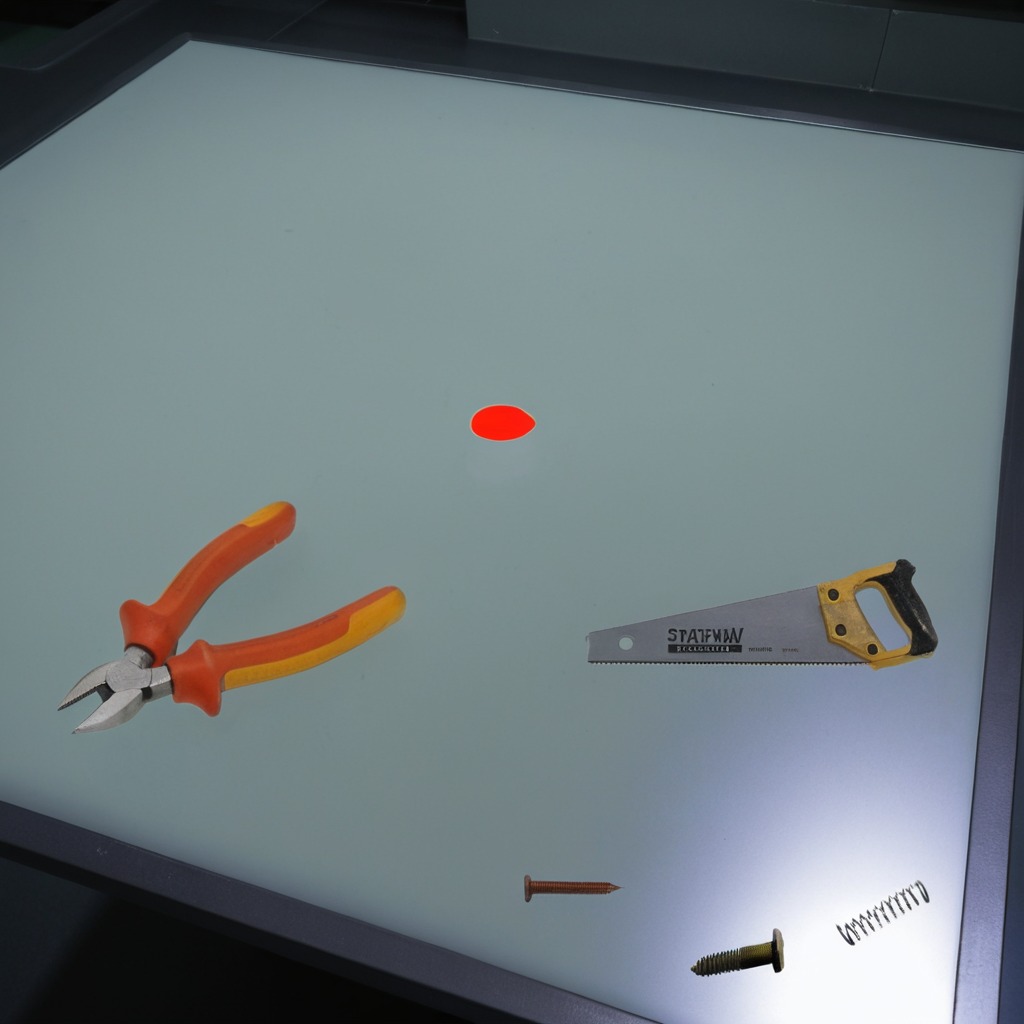
A metal machine screw, an iron nail, a pair of pliers, a coiled metal spring, and a handheld metal saw are lying on a clean empty table in a railway signal maintenance room lit by harsh overhead fluorescents.